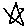
Label: star